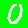
Digit: 0